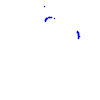
Particle: kaon